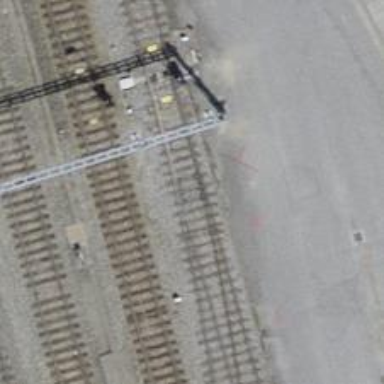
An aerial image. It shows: Railway switch.